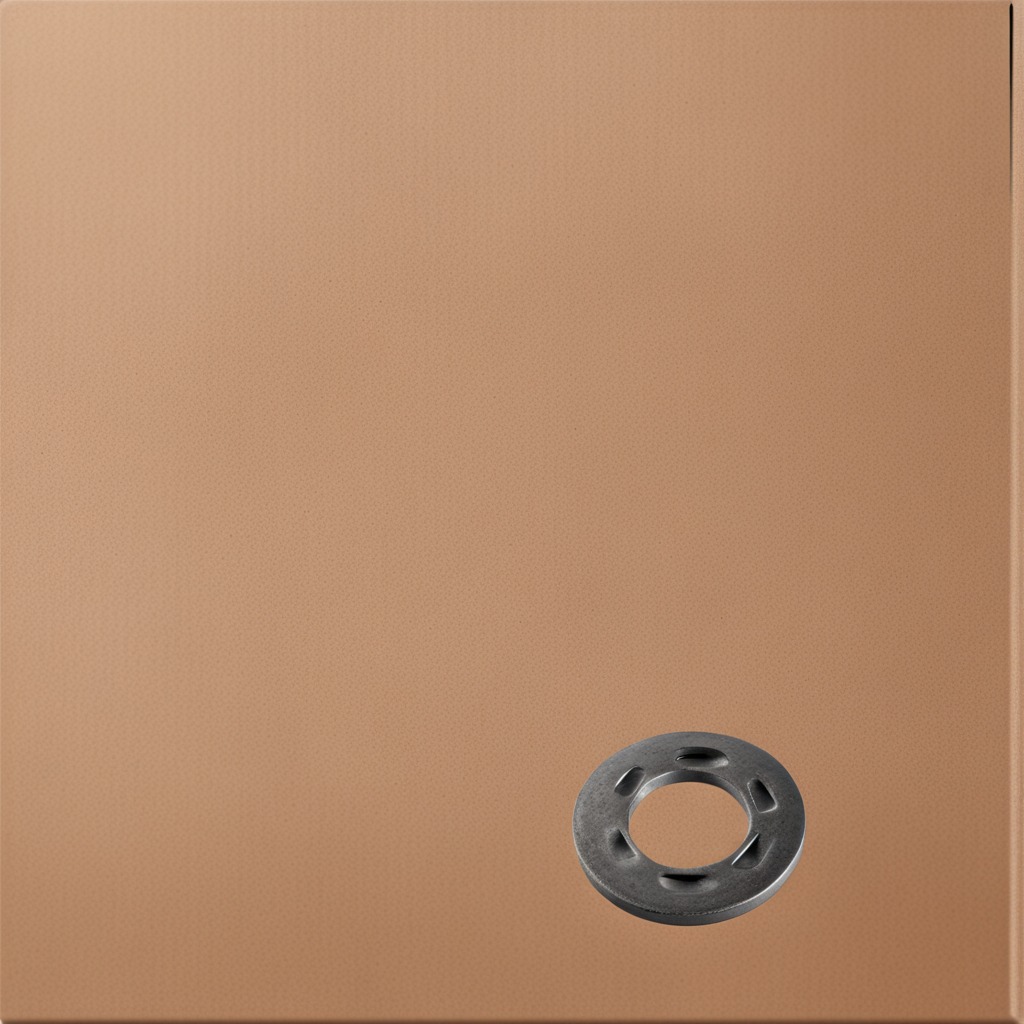
A flat metal washer is lying on the cardboard box surface in an outdoor workshop during daytime bright natural light soft shadows slightly creased but